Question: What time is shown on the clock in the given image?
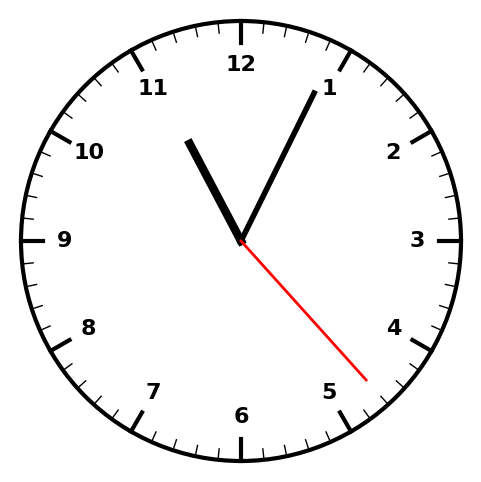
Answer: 11:04:23